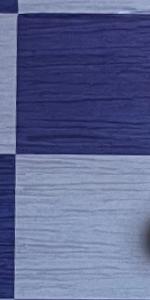
Label: Empty